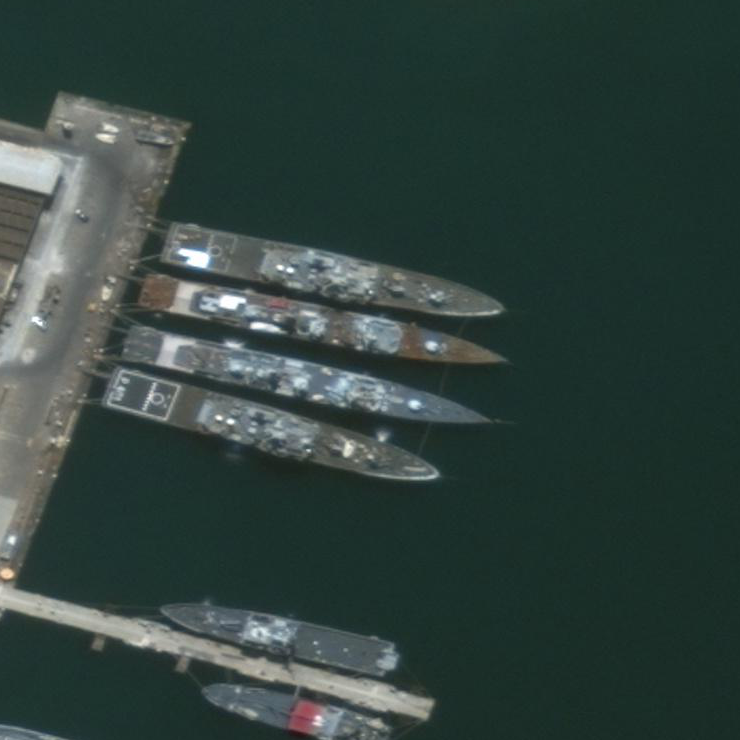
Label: destroyer